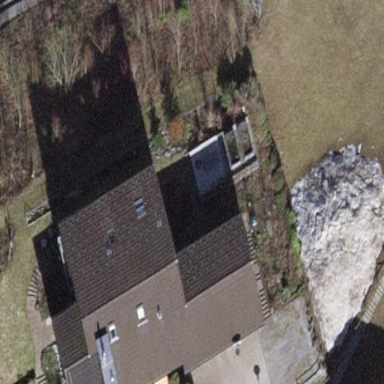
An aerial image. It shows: Detached building.